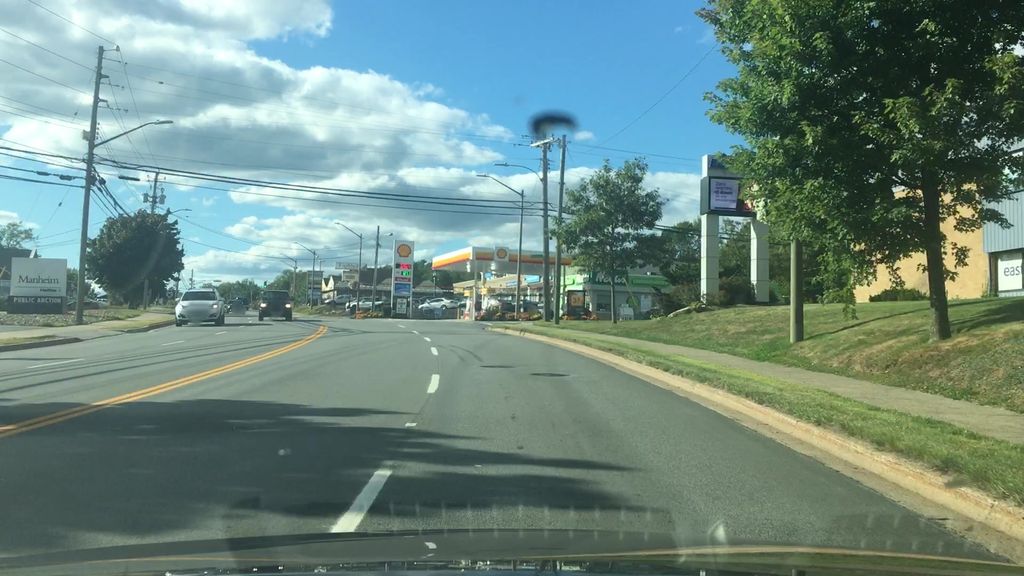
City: halifax